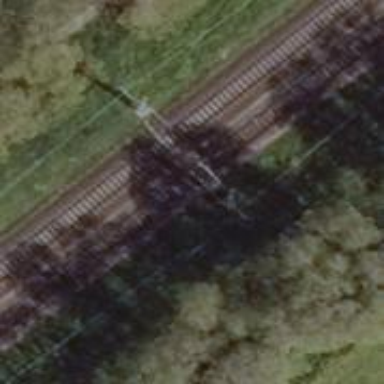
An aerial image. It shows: Railway milestone with catenary mast.